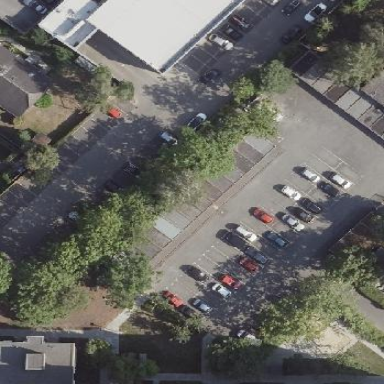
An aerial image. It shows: Flat-roofed garage.